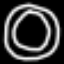
Label: donut